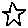
Label: star